Question: I want to make the following table, but I'm having a bit of difficulty with figuring out which elements to use when. At the moment, this table has been implemented using 'table' tags with the first row being done using 'tr' and 'td' tags.
The real problem is Cells E, F, G and H. I thought it would be possible to have the rectangular area created by Cells E, F, G and H be implemented using two 'div' tags, but that doesn't seem to be working. Also, it doesn't appear like I can put a '<table>' within a 'table' tag.

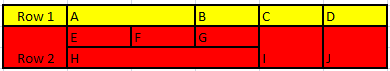
Answer: '''
<table border="1">
<tr>
<td>Row 1</td>
<td colspan="2">A</td>
<td>B</td>
<td>C</td>
<td>D</td>
</tr>
<tr>
<td rowspan="2">Row 2</td>
<td>E</td>
<td>F</td>
<td>G</td>
<td rowspan="2">I</td>
<td rowspan="2">J</td>
</tr>
<tr>
<td colspan="3">H</td>
</tr>
</table>
'''
jsFiddle: <URL>
'rowspan' and 'colspan' are your friends.